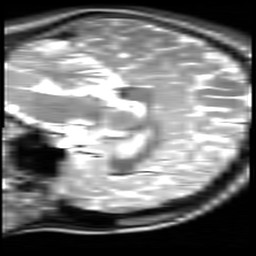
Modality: inplaneT2
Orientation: sagittal
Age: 21
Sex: female